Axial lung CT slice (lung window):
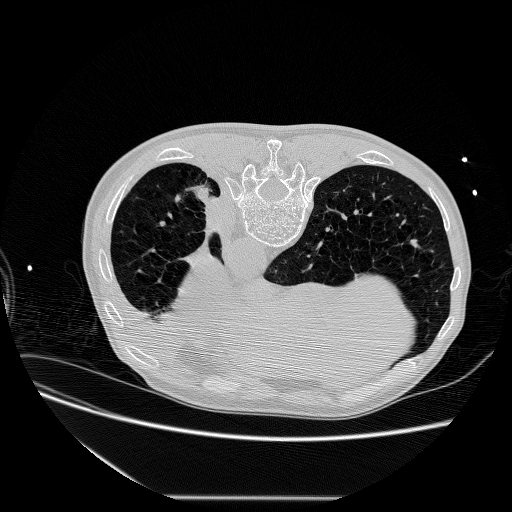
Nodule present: no